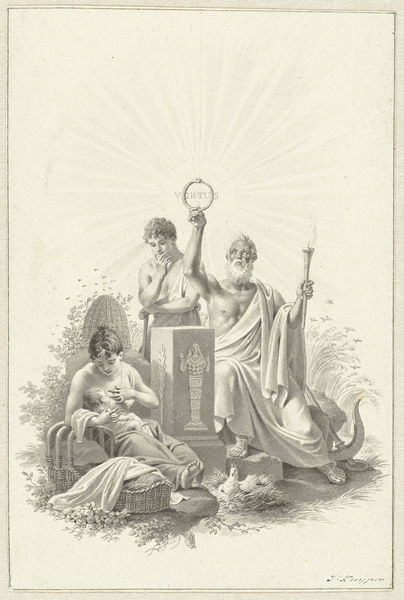
Titel: Ontwerp voor titelblad voor W. Bilderdijk De Mensch
Künstler: Jacques Kuyper
Standort: Amsterdam
Institution: Rijksmuseum
Schlagwörter: black, gray, old, robe, symbolism, three, woman, blanket, flowers, gown, flower, angel, gods, greek, heaven, man, roman, boy, child, grass, light, drawing, black and white, mother, bird, etching, tail, birds, devil, saint, torch, monument, breast, children, mann, basket, toga, rome, jesus, cloth, dove, fire, antiquity, god, goddess, baby, kids, druck, graphik, zeus, maria, relief, joseph, togas, staff, grave, boys, flame, ring, snake, greece, nest, moses, halo, holy, taube, chicken, egypt, infant, nurse, nursing, thought, glow, hen, think, breastfeeding, acanthus, satan, goddes, mummy, veritas, mom, insect, reproduction, getreide, bee, hive, bees, hesus, breastfeed, ägypten, cild, virtue, plenty, smell, black and shite, veritus, beehive, virtus, erleuchtung, bienen, vertus, skep, wobe, drawingh, ]wings, wet nurse, holy father